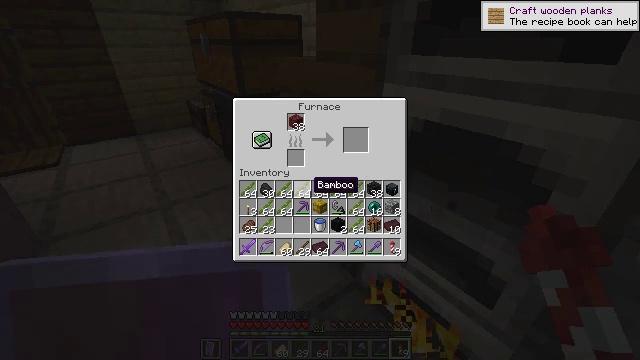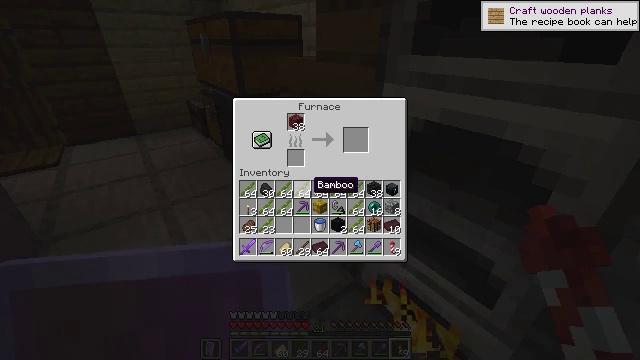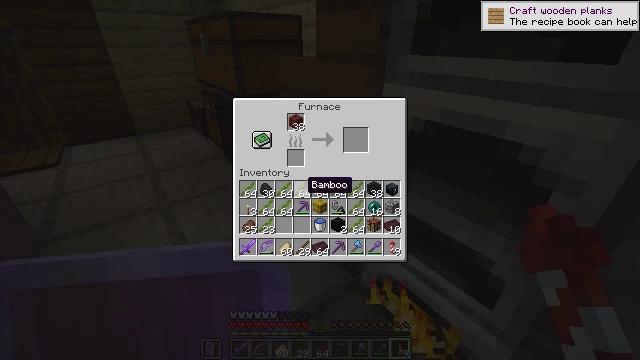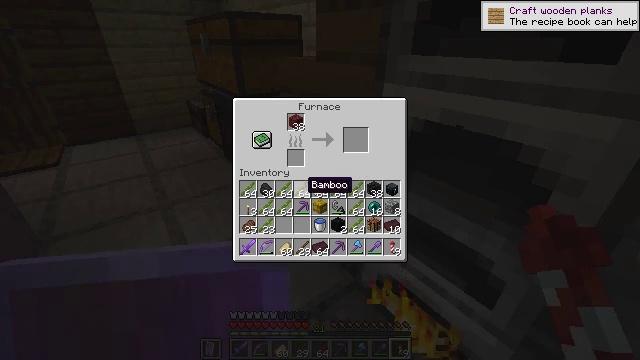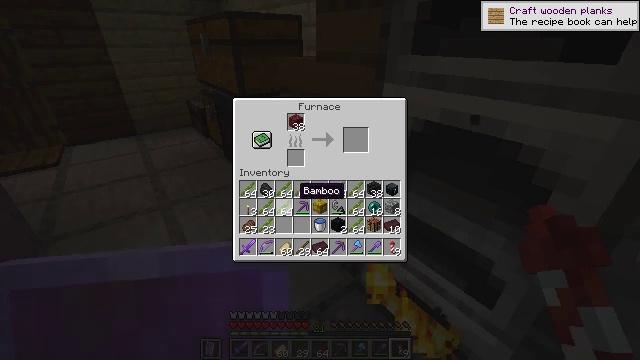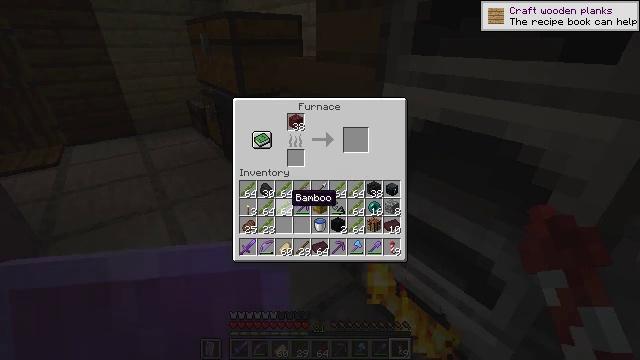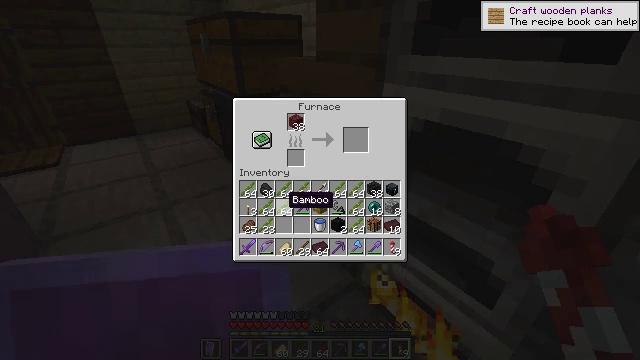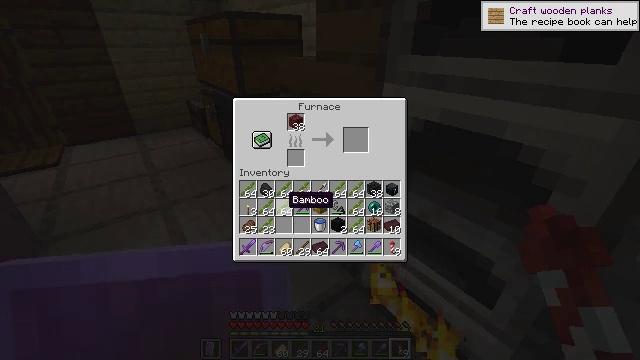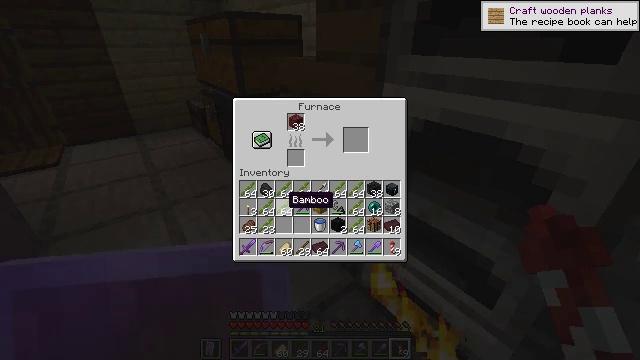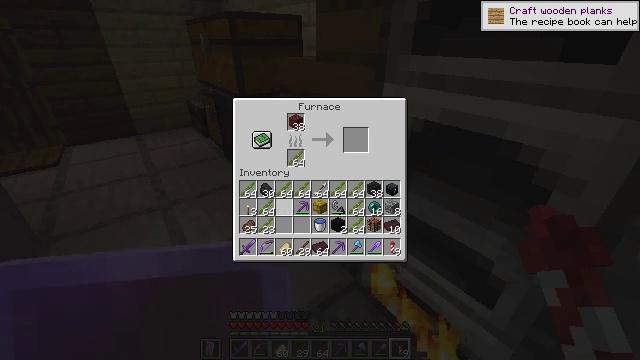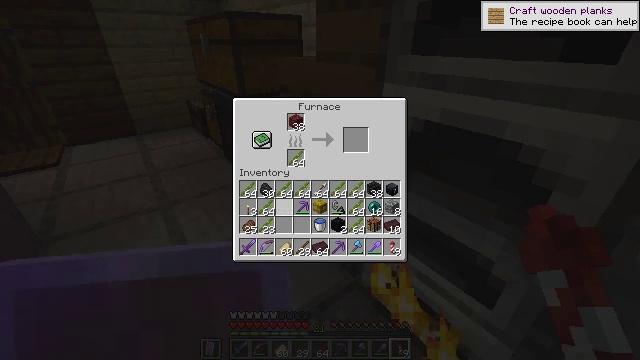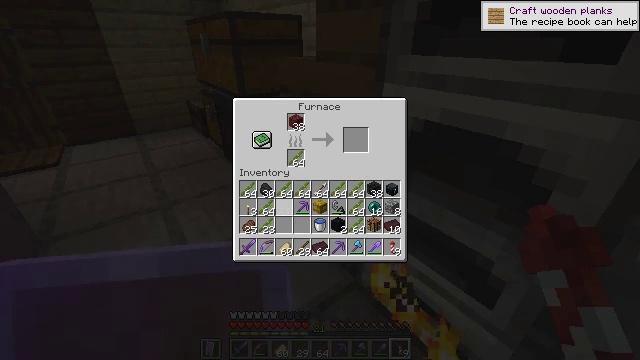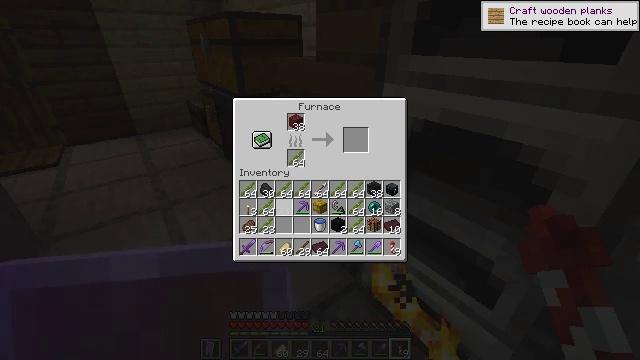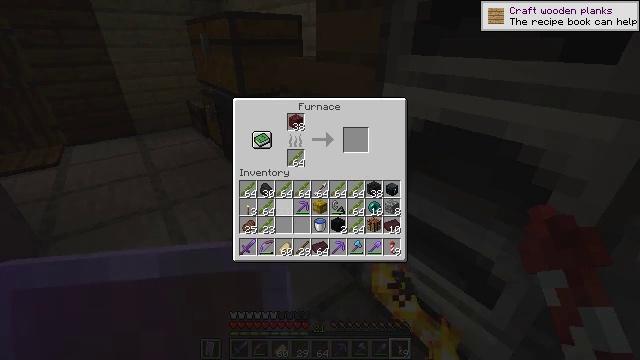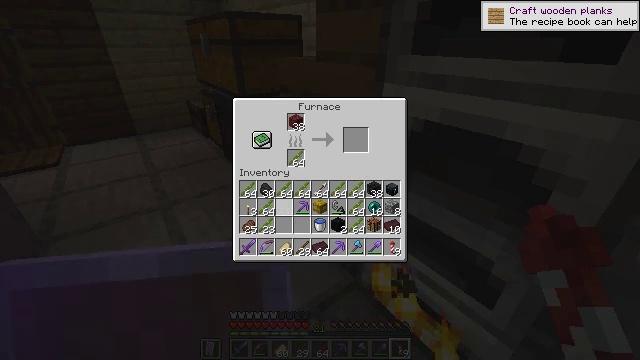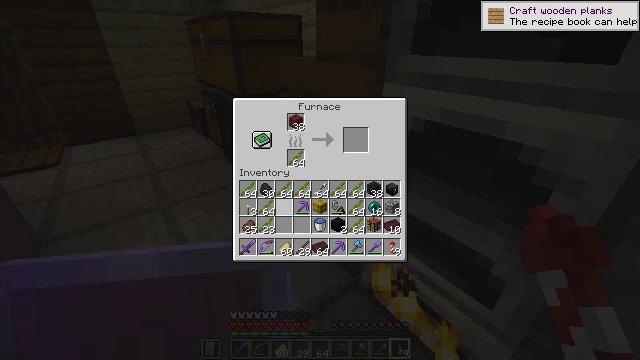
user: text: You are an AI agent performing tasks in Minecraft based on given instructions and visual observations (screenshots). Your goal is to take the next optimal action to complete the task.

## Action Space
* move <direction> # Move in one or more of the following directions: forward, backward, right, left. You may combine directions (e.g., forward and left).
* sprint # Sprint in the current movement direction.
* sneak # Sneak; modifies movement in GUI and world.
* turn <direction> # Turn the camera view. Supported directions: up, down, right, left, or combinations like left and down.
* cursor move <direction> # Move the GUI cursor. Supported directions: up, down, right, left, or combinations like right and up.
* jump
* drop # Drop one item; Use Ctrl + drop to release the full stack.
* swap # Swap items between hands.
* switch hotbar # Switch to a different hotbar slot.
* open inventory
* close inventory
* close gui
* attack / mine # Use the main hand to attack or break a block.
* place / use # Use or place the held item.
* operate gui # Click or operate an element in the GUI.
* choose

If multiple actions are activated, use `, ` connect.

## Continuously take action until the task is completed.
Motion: motion action
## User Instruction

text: Smelt some nether bricks in a furnace.
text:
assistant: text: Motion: no_op
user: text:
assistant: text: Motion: no_op
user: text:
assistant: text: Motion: no_op
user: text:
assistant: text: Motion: turn left
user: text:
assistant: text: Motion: sneak, turn left and down
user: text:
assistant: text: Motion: sneak
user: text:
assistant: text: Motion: sneak
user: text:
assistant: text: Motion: sneak
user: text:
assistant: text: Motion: sneak, attack / mine
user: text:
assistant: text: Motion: sneak, attack / mine
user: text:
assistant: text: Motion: sneak, attack / mine
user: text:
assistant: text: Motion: sneak
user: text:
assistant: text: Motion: sneak
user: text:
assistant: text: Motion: sneak
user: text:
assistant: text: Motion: sneak
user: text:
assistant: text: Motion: no_op
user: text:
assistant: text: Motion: no_op
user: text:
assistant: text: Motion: no_op
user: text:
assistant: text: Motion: no_op
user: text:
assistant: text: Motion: no_op
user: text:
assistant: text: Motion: no_op
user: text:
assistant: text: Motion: no_op
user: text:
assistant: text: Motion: no_op
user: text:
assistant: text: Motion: no_op
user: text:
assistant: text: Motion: turn down
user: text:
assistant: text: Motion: turn right and down
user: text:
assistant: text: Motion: turn right and down
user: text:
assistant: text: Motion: turn down
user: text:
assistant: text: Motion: no_op
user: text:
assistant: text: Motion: no_op